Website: apple
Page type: stored-credit-cards
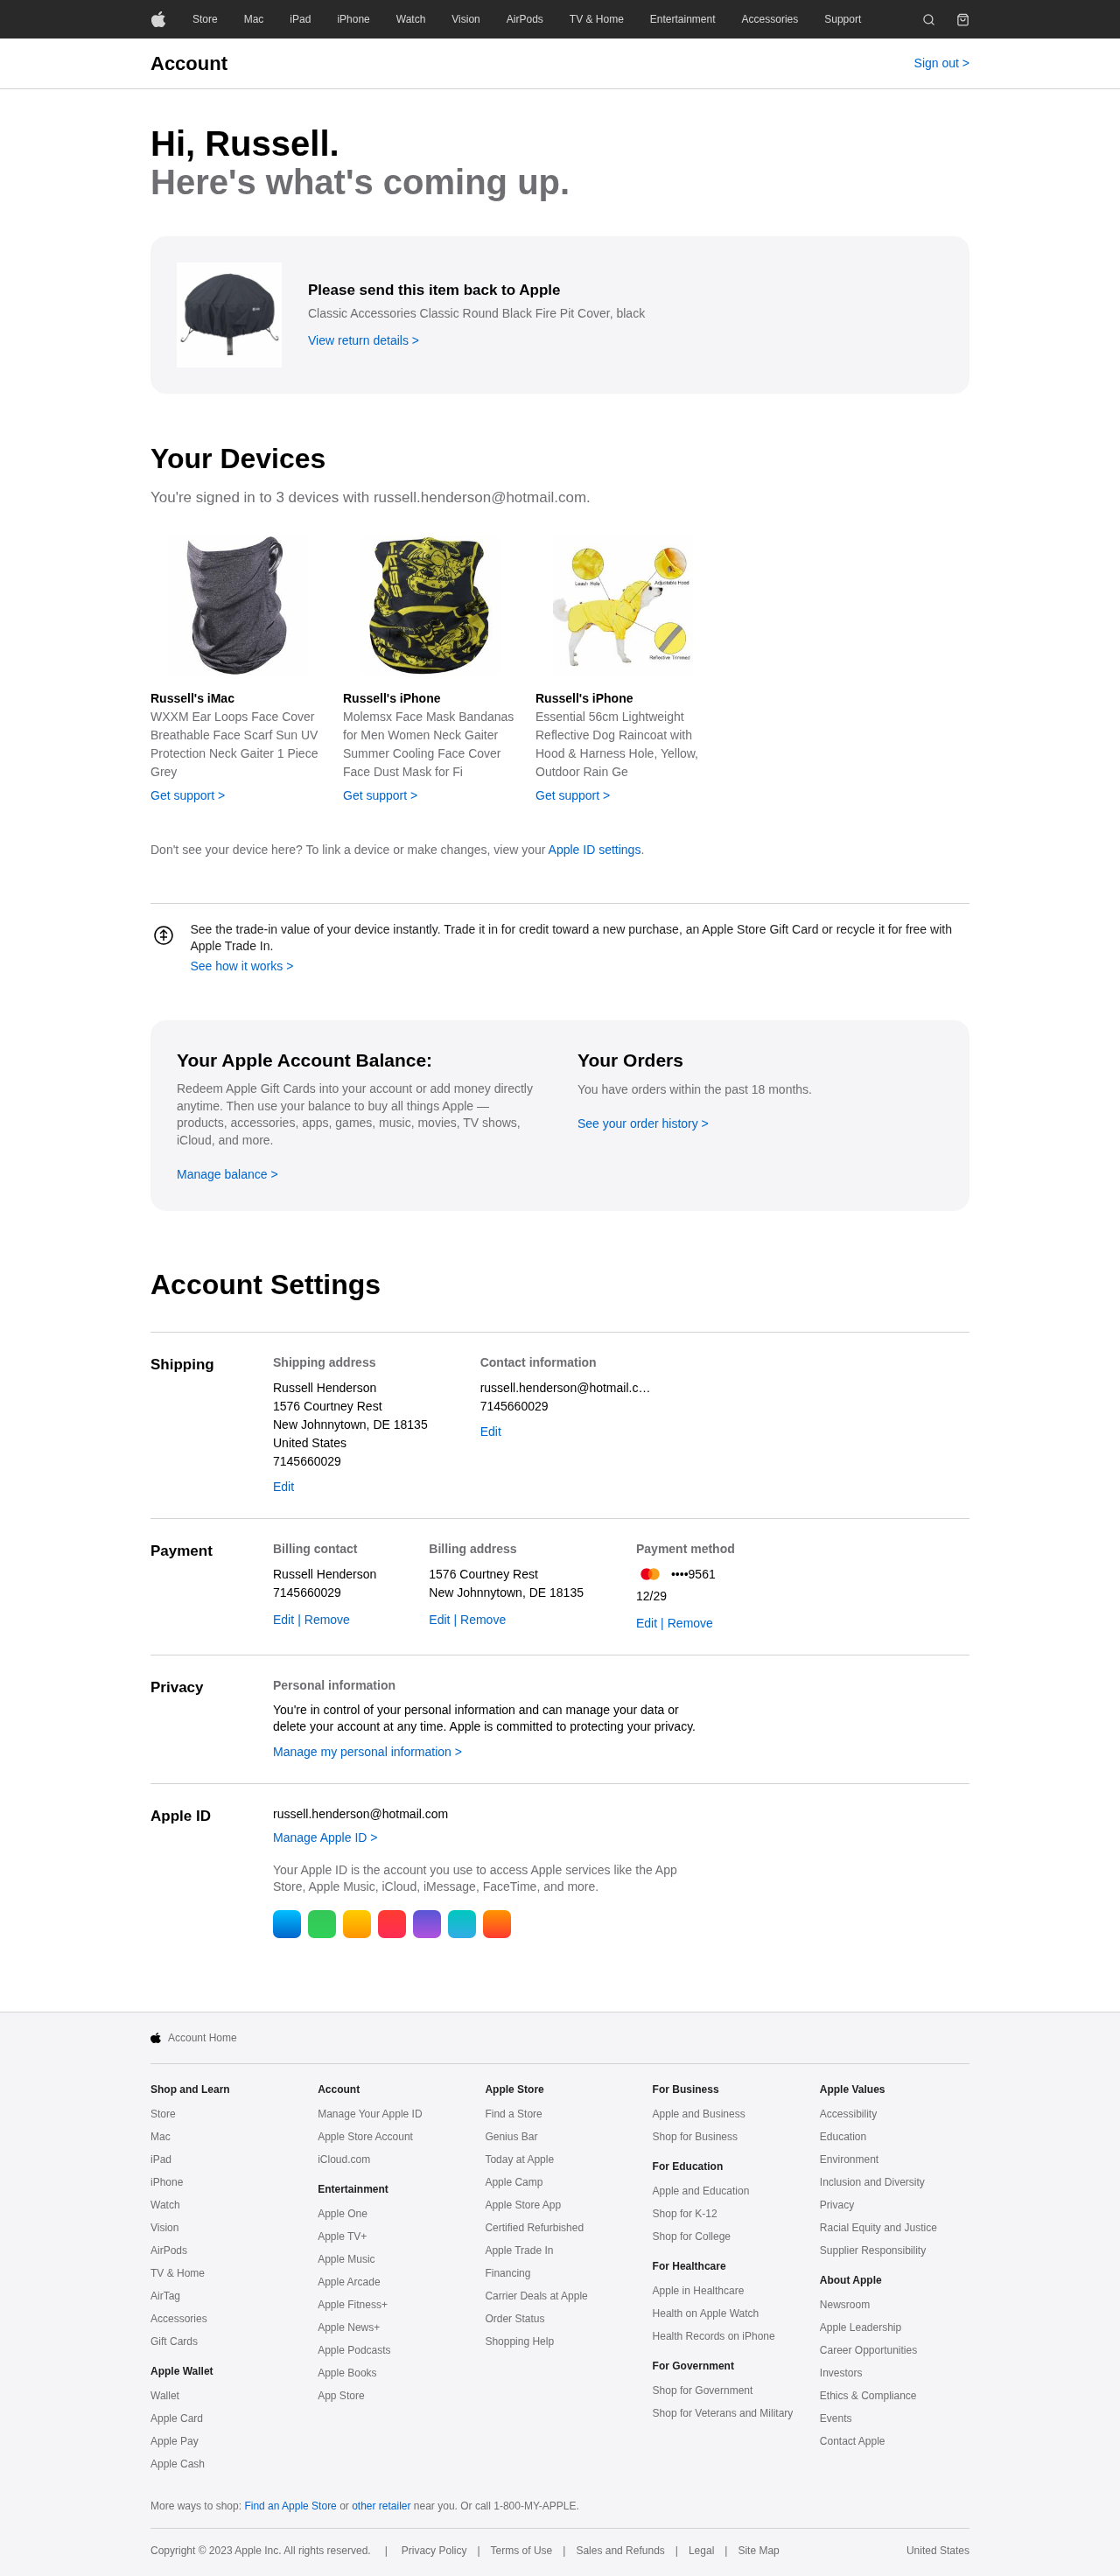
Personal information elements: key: PII_CARD_EXPIRY
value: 12/29
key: PII_CARD_LAST4
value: ••••9561
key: PII_CITY_STATE_ZIP
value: New Johnnytown, DE 18135
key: PII_COUNTRY
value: United States
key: PII_EMAIL
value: russell.henderson@hotmail.com
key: PII_FIRSTNAME
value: Russell
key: PII_FULLNAME
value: Russell Henderson
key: PII_PHONE
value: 7145660029
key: PII_STREET
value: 1576 Courtney Rest
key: PII_FIRSTNAME2
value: Russell
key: PII_FIRSTNAME3
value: Russell
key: PII_EMAIL2
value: russell.henderson@hotmail.com
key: PII_PHONE2
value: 7145660029
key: PII_FULLNAME2
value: Russell Henderson
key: PII_PHONE3
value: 7145660029
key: PII_CITY
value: New Johnnytown
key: PII_STATE_ABBR
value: DE
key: PII_POSTCODE
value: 18135
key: PII_POSTCODE_FULL
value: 18135
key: PII_CITY_STATE
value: New Johnnytown, DE
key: PII_GIFT_FIRSTNAME
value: John
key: PII_POSTCODE_NUMERIC
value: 18135
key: PII_EMAIL3
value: russell.henderson@hotmail.com
Product elements: key: PRODUCT1_NAME
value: Classic Accessories Classic Round Black Fire Pit Cover, black
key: PRODUCT2_NAME
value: WXXM Ear Loops Face Cover Breathable Face Scarf Sun UV Protection Neck Gaiter 1 Piece Grey
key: PRODUCT3_NAME
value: Molemsx Face Mask Bandanas for Men Women Neck Gaiter Summer Cooling Face Cover Face Dust Mask for Fi
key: PRODUCT4_NAME
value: Essential 56cm Lightweight Reflective Dog Raincoat with Hood & Harness Hole, Yellow, Outdoor Rain Ge